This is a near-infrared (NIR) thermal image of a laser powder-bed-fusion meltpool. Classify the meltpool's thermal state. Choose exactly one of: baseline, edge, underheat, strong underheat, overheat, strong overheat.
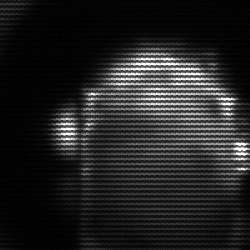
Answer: baseline